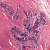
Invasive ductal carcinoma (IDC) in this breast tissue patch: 0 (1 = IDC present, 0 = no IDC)